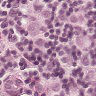
Metastatic tissue present: yes